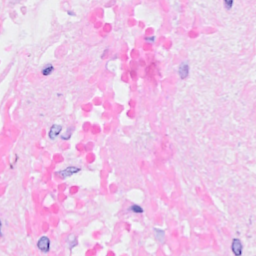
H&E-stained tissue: Breast